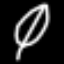
Label: leaf